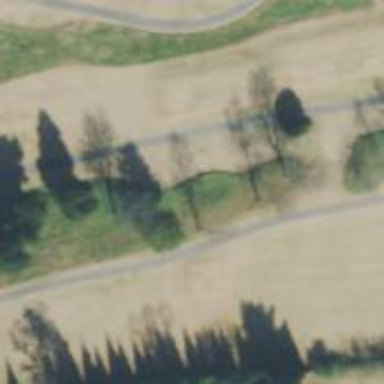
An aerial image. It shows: Path designated for golf carts.